Question: So I've looking over numerous "solutions" to fix my problem, but I just can't seem to get it working.
This is what my application looks like with the code below:

Basically, I want to set the location of a button, but I can't manage to do so. Here is my code:
'''
package me.cervinakuy.application;
import java.awt.BorderLayout;
import java.awt.Color;
import java.awt.GridLayout;
import javax.swing.ImageIcon;
import javax.swing.JButton;
import javax.swing.JFrame;
import javax.swing.JPanel;
public class ControlPanel3 extends JFrame {
JPanel panel = new JPanel();
JButton startRobo = new JButton();
JButton stopRobo = new JButton();
JButton restartRobo = new JButton();
public ControlPanel3() {
// setLayout(null);
setSize(1000, 700);
setResizable(false);
setLocation(450, 150);
setDefaultCloseOperation(JFrame.EXIT_ON_CLOSE);
getContentPane().setBackground(new Color(45, 48, 55));
setTitle("Espin Software | Control Panel");
setVisible(true);
startRobo.setIcon(new ImageIcon(getClass().getResource("/resources/startRobo.png")));
stopRobo.setIcon(new ImageIcon(getClass().getResource("/resources/stopRobo.png")));
restartRobo.setIcon(new ImageIcon(getClass().getResource("/resources/restartRobo.png")));
startRobo.setBorder(null);
stopRobo.setBorder(null);
restartRobo.setBorder(null);
startRobo.setLocation(100, 100);
panel.add(startRobo);
panel.add(stopRobo);
panel.add(restartRobo);
panel.setOpaque(false);
add(panel);
validate();
}
}
'''
<URL>
'''
package me.cervinakuy.application;
import java.awt.Color;
import javax.swing.ImageIcon;
import javax.swing.JButton;
import javax.swing.JFrame;
import javax.swing.JPanel;
public class ControlPanel3 extends JFrame {
JPanel panel = new JPanel();
JButton startRobo = new JButton();
JButton stopRobo = new JButton();
JButton restartRobo = new JButton();
public ControlPanel3() {
// setLayout(null);
setSize(1000, 700);
setResizable(false);
setLocation(450, 150);
setDefaultCloseOperation(JFrame.EXIT_ON_CLOSE);
getContentPane().setBackground(new Color(45, 48, 55));
setTitle("Espin Software | Control Panel");
setVisible(true);
startRobo.setIcon(new ImageIcon(getClass().getResource("/resources/startRobo.png")));
stopRobo.setIcon(new ImageIcon(getClass().getResource("/resources/stopRobo.png")));
restartRobo.setIcon(new ImageIcon(getClass().getResource("/resources/restartRobo.png")));
startRobo.setBorder(null);
stopRobo.setBorder(null);
restartRobo.setBorder(null);
panel.setLayout(null);
startRobo.setLocation(200, 200);
startRobo.setBounds(5, -95, 300, 300);
stopRobo.setBounds(5, 0, 300, 300);
restartRobo.setBounds(5, 95, 300, 300);
panel.add(startRobo);
panel.add(stopRobo);
panel.add(restartRobo);
panel.setOpaque(false);
add(panel);
validate();
}
}
'''
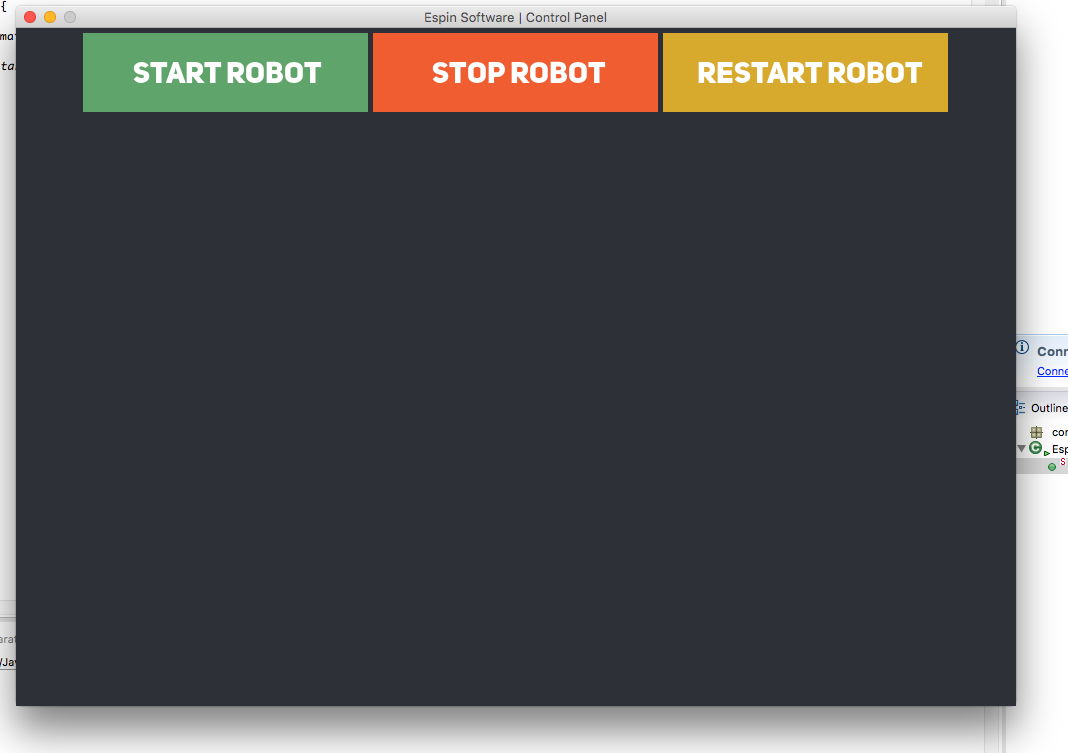
Answer: <URL>
There are typically a number of ways to layout components that end with the same effect. In this example, we use a panel to contain the buttons in a column ('buttonContainer' using a 'GridLayout') then a panel to restrict that container to the top ('buttonConstrainPanel' using a 'BorderLayout') then a container to put that panel on the left ('ui' with 'BorderLayout').
It could also be achieved using a single 'GridBagLayout' or a 'GroupLayout', though the logic of achieving it might not be as simple.
The focus border seen on the blue button indicates the limits of where a mouse click would activate the button.
'''
import java.awt.*;
import java.net.MalformedURLException;
import java.net.URL;
import javax.swing.*;
import javax.swing.border.EmptyBorder;
public class ThreeButtonAlignedLeft {
private JComponent ui = null;
private String prefix = "http://i.stack.imgur.com/";
private String[] suffix = {"gJmeJ.png","T5uTa.png","wCF8S.png"};
ThreeButtonAlignedLeft() {
try {
initUI();
} catch (MalformedURLException ex) {
ex.printStackTrace();
}
}
public void initUI() throws MalformedURLException {
if (ui!=null) return;
ui = new JPanel(new BorderLayout(4,4));
ui.setBorder(new EmptyBorder(4,4,4,4));
JPanel buttonContainer = new JPanel(new GridLayout(0, 1, 5, 5));
for (int ii=0; ii<suffix.length; ii++) {
JButton b = new JButton(new ImageIcon(new URL(prefix + suffix[ii])));
b.setBorderPainted(false);
b.setMargin(new Insets(0,0,0,0));
b.setContentAreaFilled(false);
buttonContainer.add(b);
}
JPanel buttonConstrainPanel = new JPanel(new BorderLayout(0, 0));
buttonConstrainPanel.add(buttonContainer, BorderLayout.PAGE_START);
ui.add(buttonConstrainPanel, BorderLayout.LINE_START);
}
public JComponent getUI() {
return ui;
}
public static void main(String[] args) {
Runnable r = new Runnable() {
@Override
public void run() {
try {
UIManager.setLookAndFeel(UIManager.getSystemLookAndFeelClassName());
} catch (Exception useDefault) {
}
ThreeButtonAlignedLeft o = new ThreeButtonAlignedLeft();
JFrame f = new JFrame(o.getClass().getSimpleName());
f.setDefaultCloseOperation(JFrame.DISPOSE_ON_CLOSE);
f.setLocationByPlatform(true);
f.setContentPane(o.getUI());
f.pack();
f.setMinimumSize(f.getSize());
f.setVisible(true);
}
};
SwingUtilities.invokeLater(r);
}
}
'''